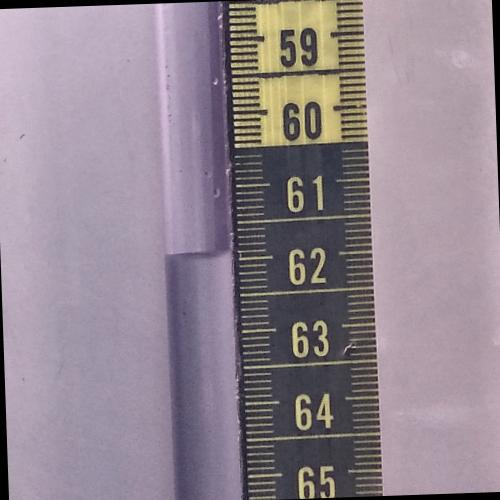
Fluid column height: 61.9 cm